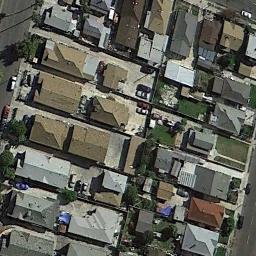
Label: dense_residential